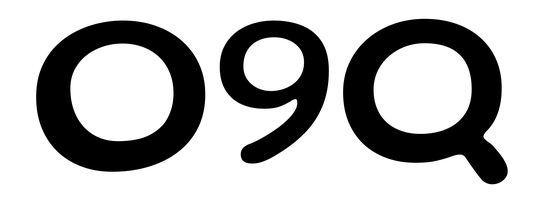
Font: Gluten_Regular